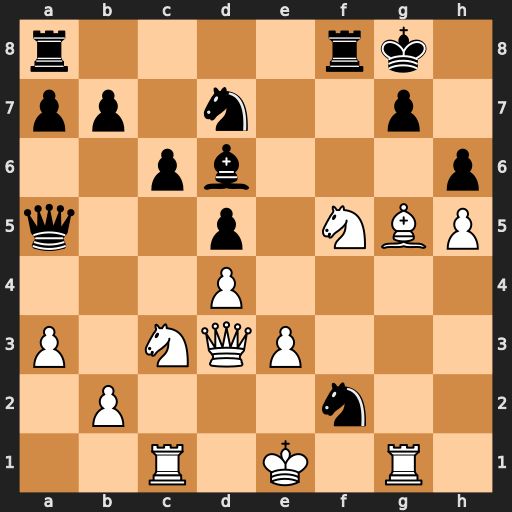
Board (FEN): r4rk1/pp1n2p1/2pb3p/q2p1NBP/3P4/P1NQP3/1P3n2/2R1K1R1
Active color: w
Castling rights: -
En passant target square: -
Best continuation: Nxh6+ Kh8 Qg6